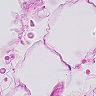
Metastatic tissue present: no